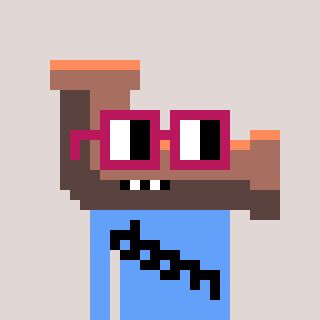
a pixel art character with square dark red glasses, a pipe-shaped head and a blue-colored body on a warm background